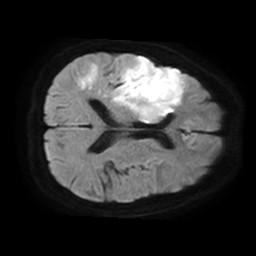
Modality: TRACE
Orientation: axial
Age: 57
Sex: male
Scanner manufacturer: philips
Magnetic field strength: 1.5 T
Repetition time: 3.395 s
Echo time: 0.06922 s